Question: I have a dataframe with a Name column like this:

How can I use pandas to reverse the names in the format "xxx, xxx" efficiently? Also if you have other string cleaning tips for munging names like these I would appreciate it!
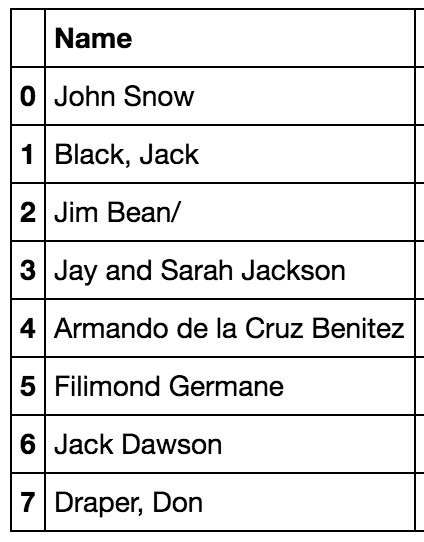
Answer: Use <URL> to perform regex string substitutions:
'''
df['Name'] = df['Name'].str.replace(r'(.+),\s+(.+)', r' ')
'''
The regex pattern '(.+), (.+)' means
'''
( begin group #1
.+ match 1-or-more of any character
) end group #1
, match a literal comma
\s+ match 1-or-more whitespace characters
( begin group #2
.+ match 1-or-more of any character
) end group #2
'''
The second argument 'r' '', tells 'str.replace' to replace substrings that match the pattern with group #2 followed by a space, followed by group #1.
---
'''
import pandas as pd
names = '''John Snow
Black, Jack
Jim Bean/
Draper, Don
'''
df = pd.DataFrame({'Name': names.splitlines()})
# Name
# 0 John Snow
# 1 Black, Jack
# 2 Jim Bean/
# 3 Draper, Don
df['Name'] = df['Name'].str.replace(r'(.+),\s+(.+)', r' ')
'''
yields
'''
Name
0 John Snow
1 Jack Black
2 Jim Bean/
3 Don Draper
'''